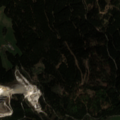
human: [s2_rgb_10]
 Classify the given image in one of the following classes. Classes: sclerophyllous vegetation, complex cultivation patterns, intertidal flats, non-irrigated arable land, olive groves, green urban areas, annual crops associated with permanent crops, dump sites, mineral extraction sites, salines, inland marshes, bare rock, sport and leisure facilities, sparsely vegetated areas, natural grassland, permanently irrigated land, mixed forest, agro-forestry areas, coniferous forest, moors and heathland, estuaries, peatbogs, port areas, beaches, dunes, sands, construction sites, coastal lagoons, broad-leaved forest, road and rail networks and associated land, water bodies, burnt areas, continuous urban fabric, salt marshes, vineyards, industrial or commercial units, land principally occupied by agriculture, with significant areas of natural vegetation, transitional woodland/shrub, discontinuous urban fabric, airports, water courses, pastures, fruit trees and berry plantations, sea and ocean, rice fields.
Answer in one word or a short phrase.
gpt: mineral extraction sites, land principally occupied by agriculture, with significant areas of natural vegetation, coniferous forest, mixed forest